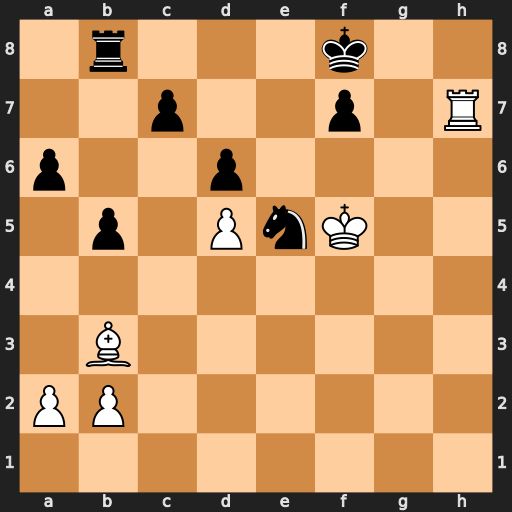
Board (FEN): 1r3k2/2p2p1R/p2p4/1p1PnK2/8/1B6/PP6/8
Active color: w
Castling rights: -
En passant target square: -
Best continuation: Rh8+ Ke7 Rxb8